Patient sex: M
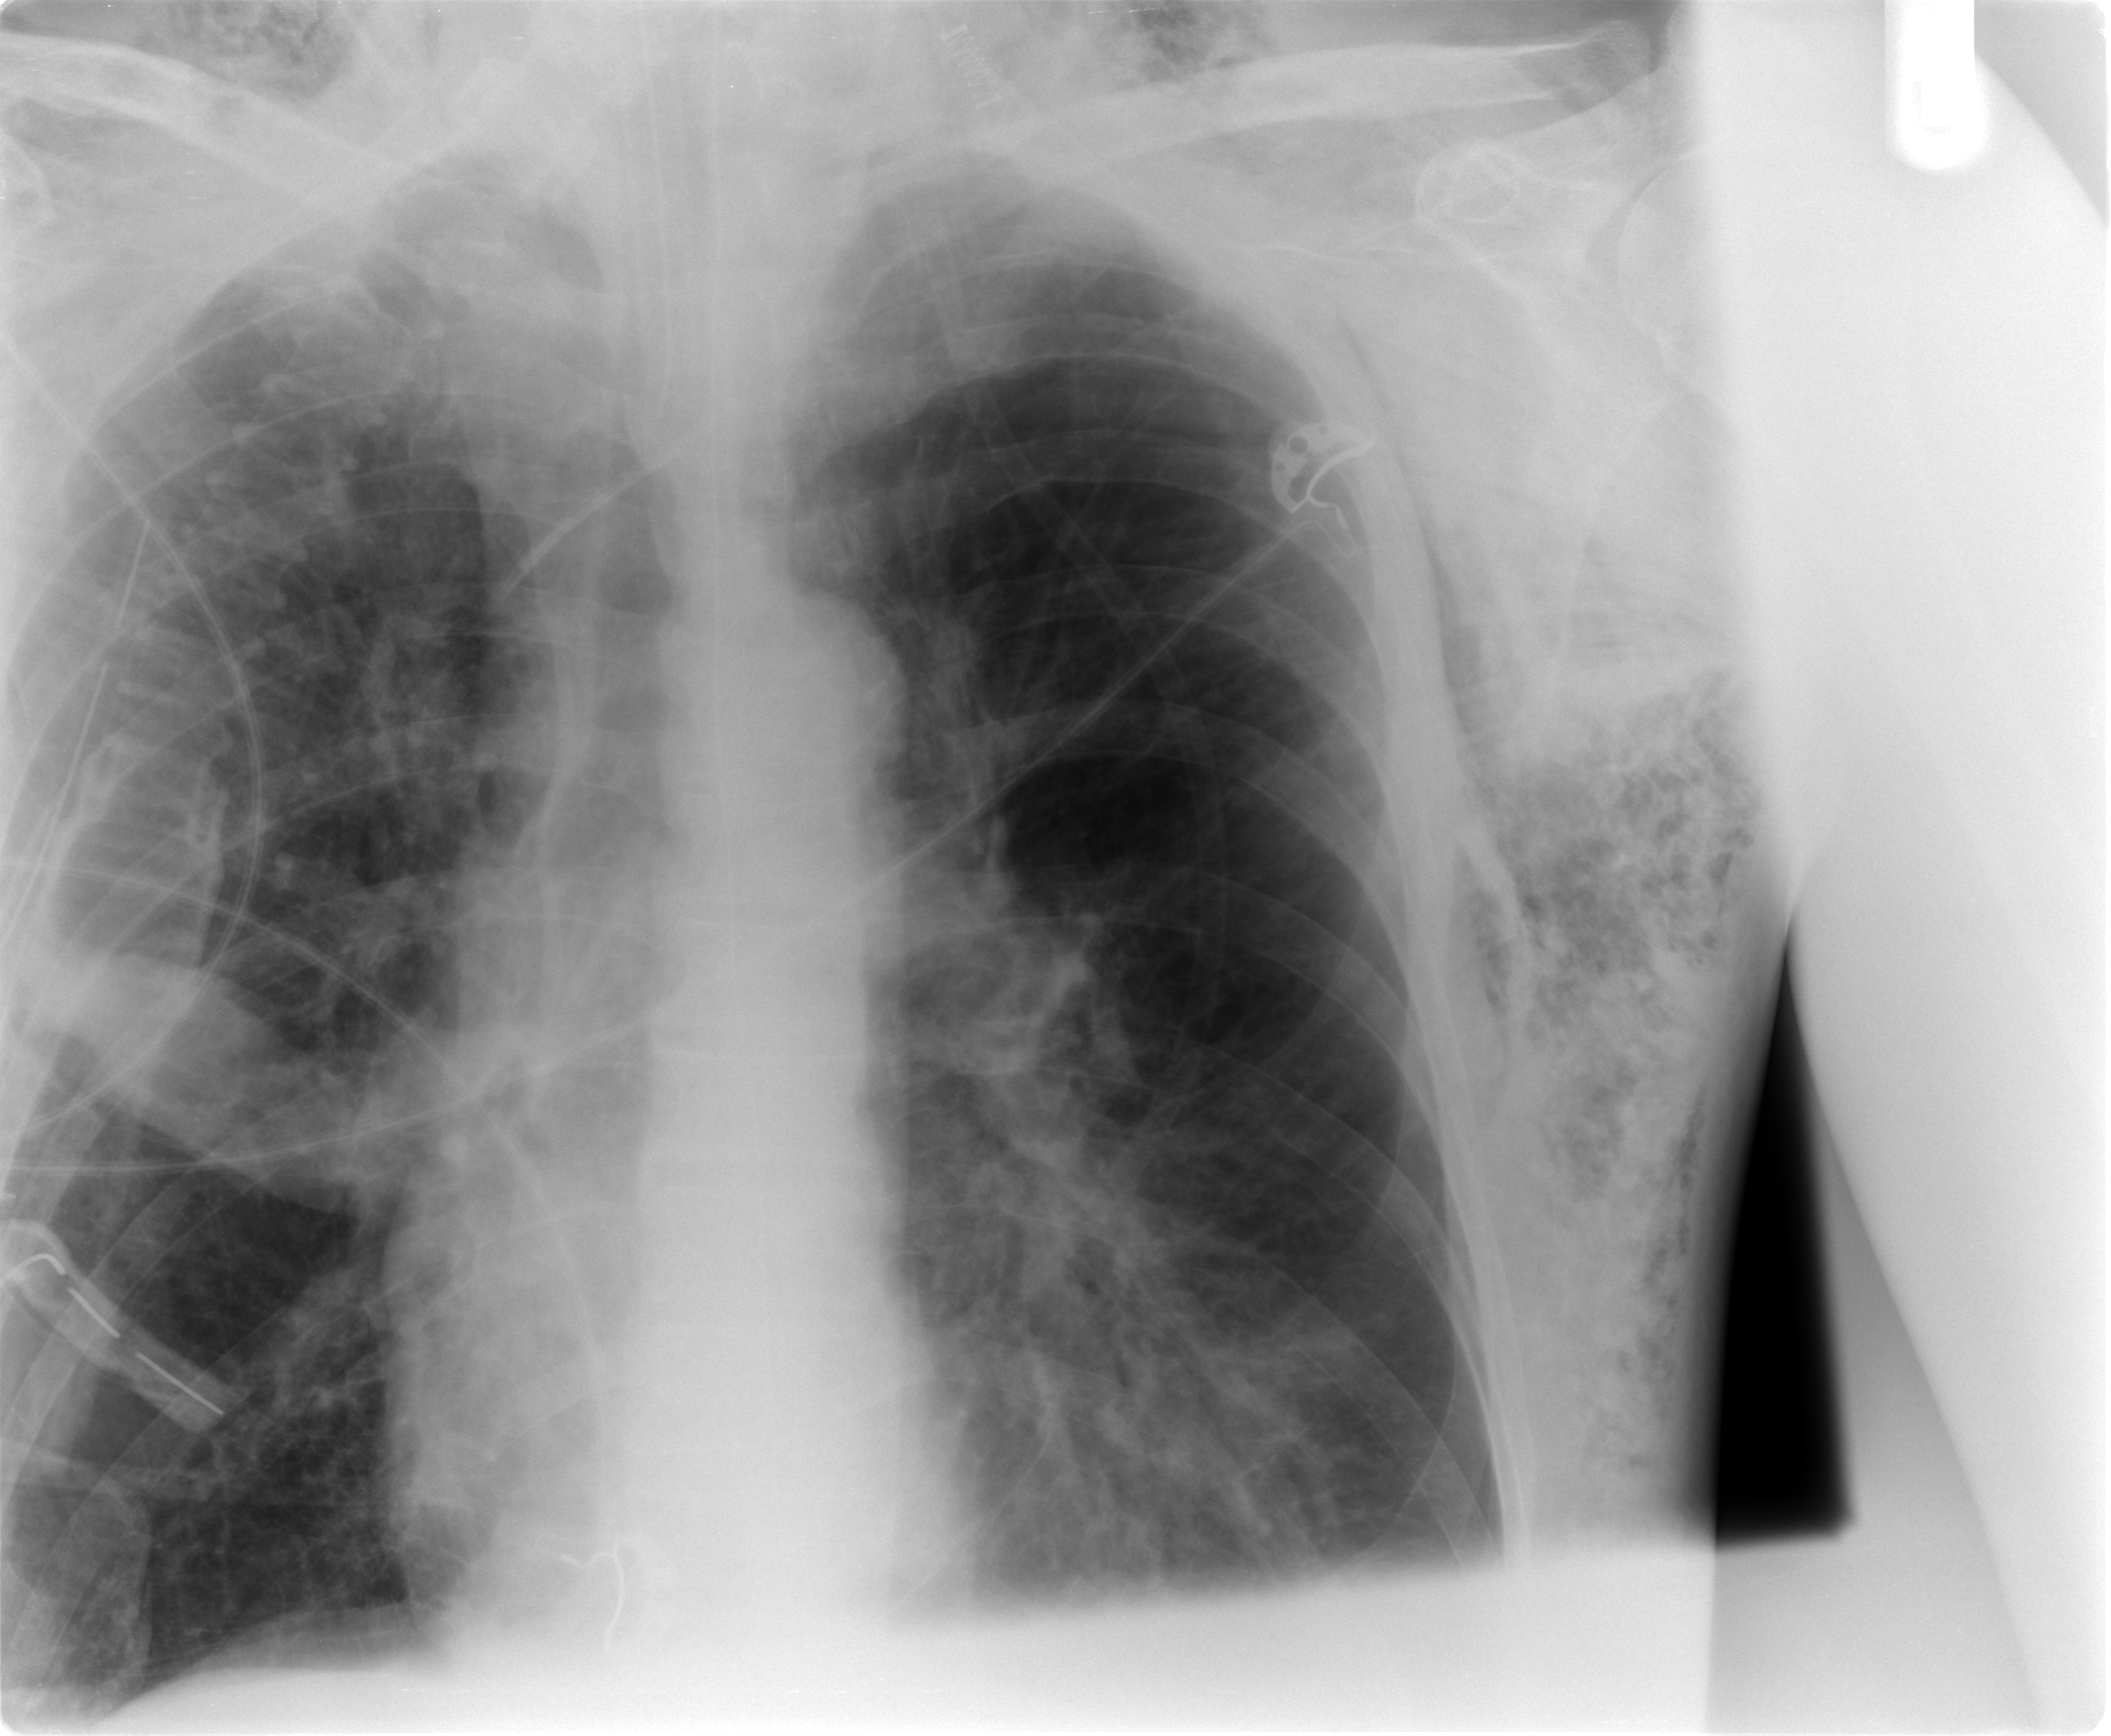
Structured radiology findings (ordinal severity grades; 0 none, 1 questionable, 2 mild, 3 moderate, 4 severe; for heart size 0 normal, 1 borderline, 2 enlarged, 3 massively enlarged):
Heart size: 0
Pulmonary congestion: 0
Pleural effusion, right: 0
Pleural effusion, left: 0
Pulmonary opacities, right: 2
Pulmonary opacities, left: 0
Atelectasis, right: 3
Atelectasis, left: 0